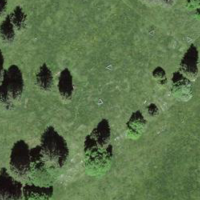
EUNIS habitat code: 52
Species observed at this site:
Stellaria graminea